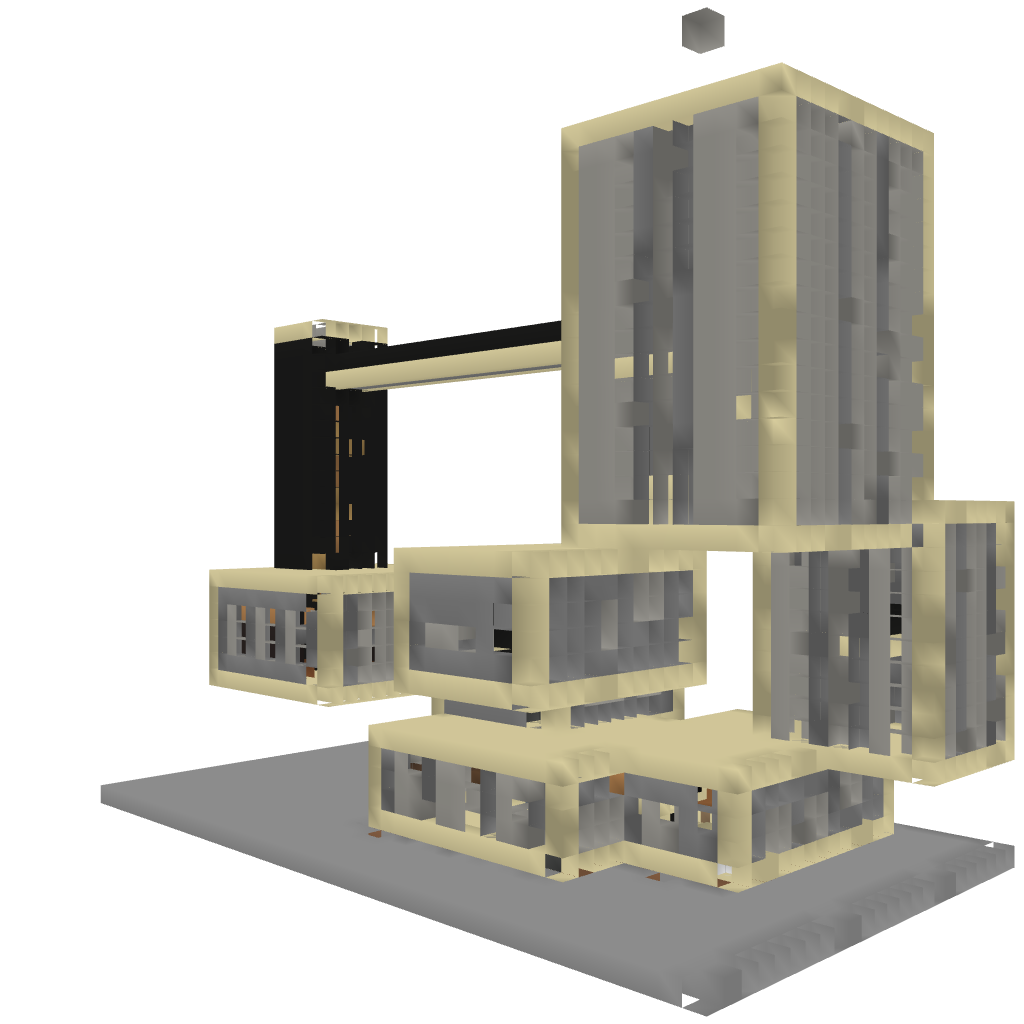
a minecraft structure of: Unamed House